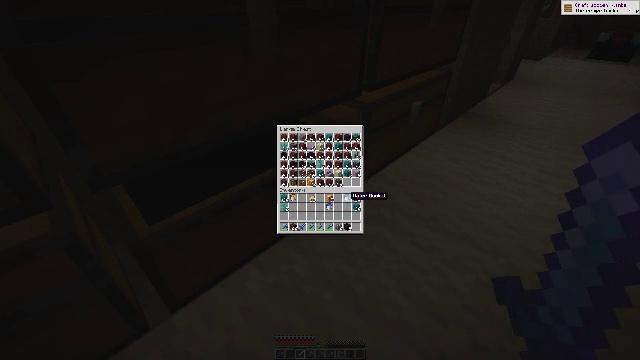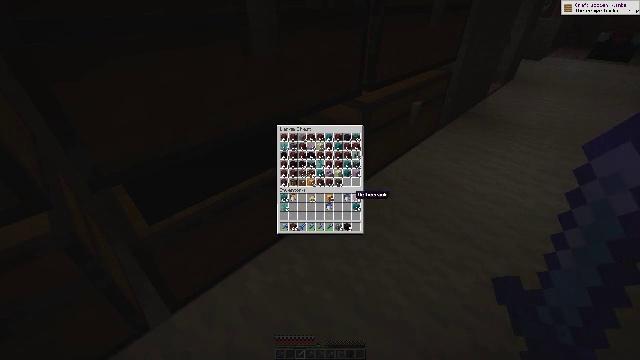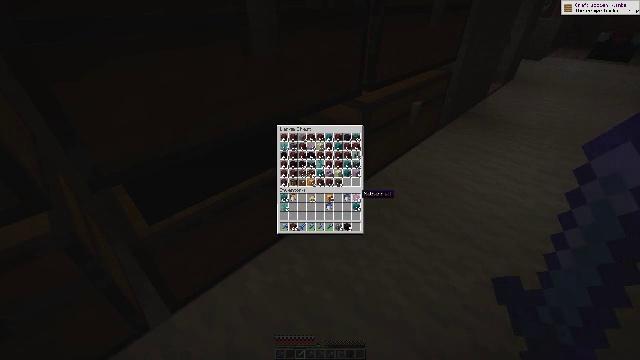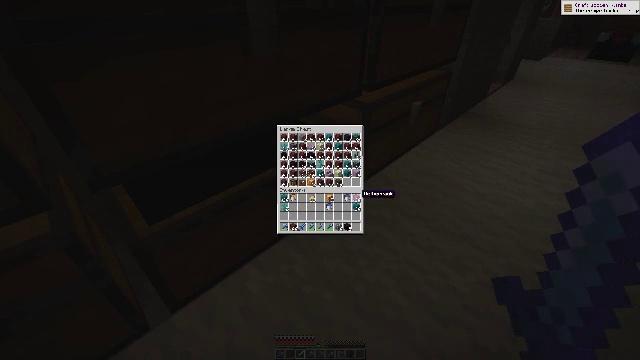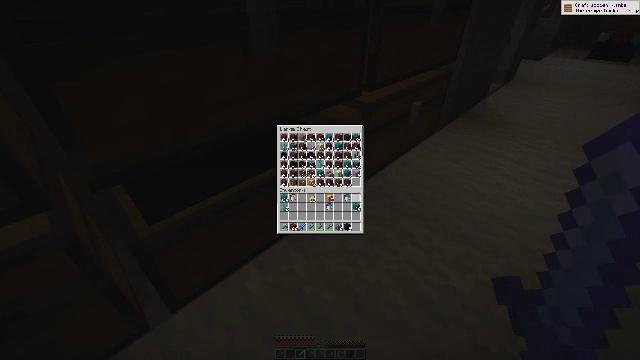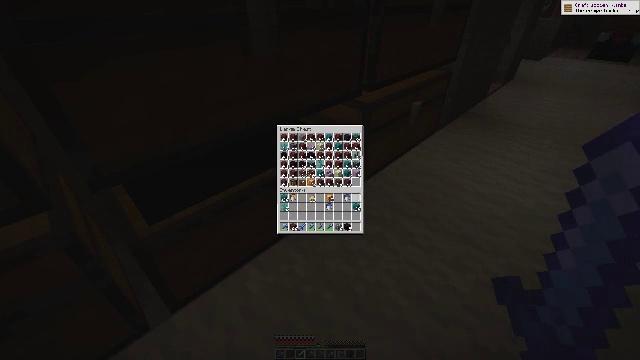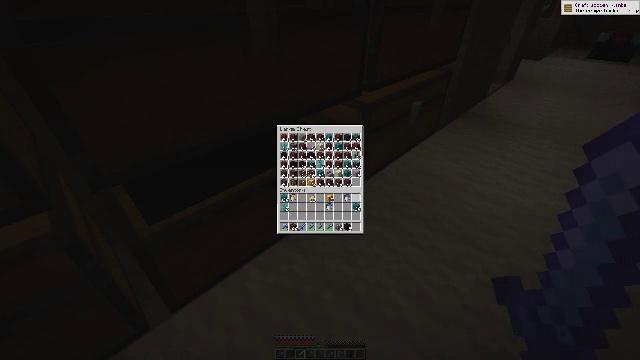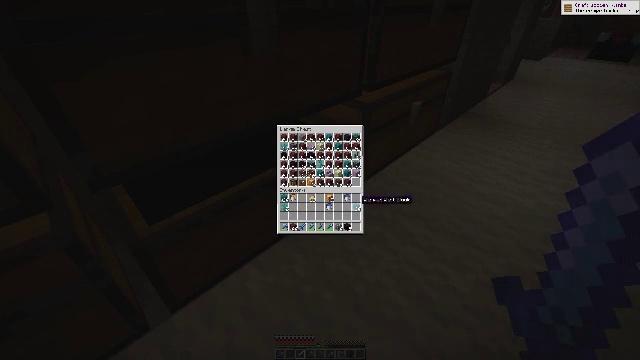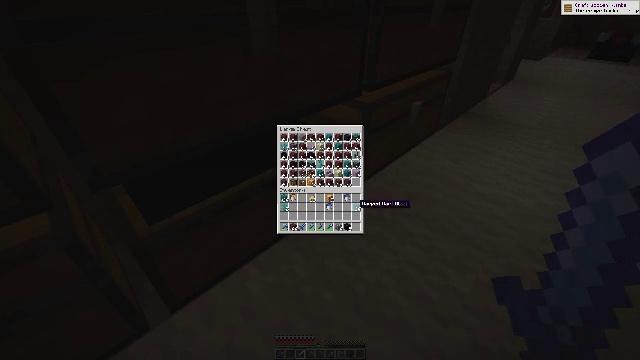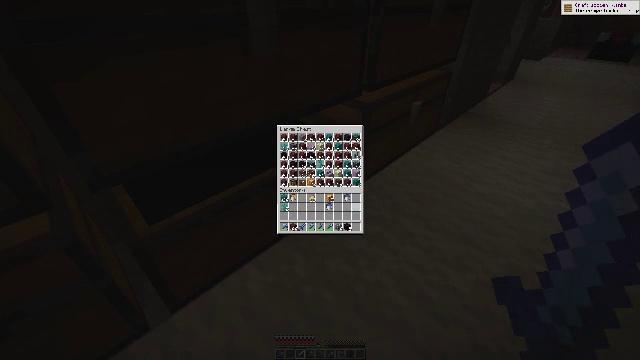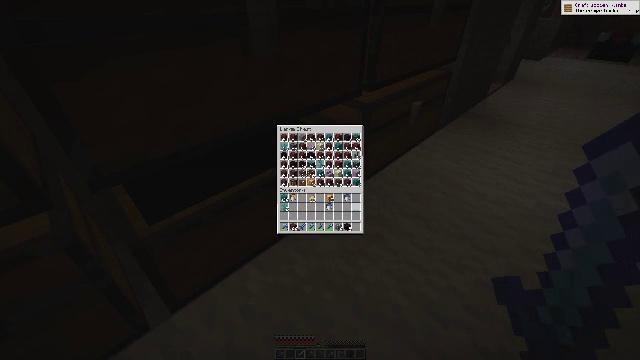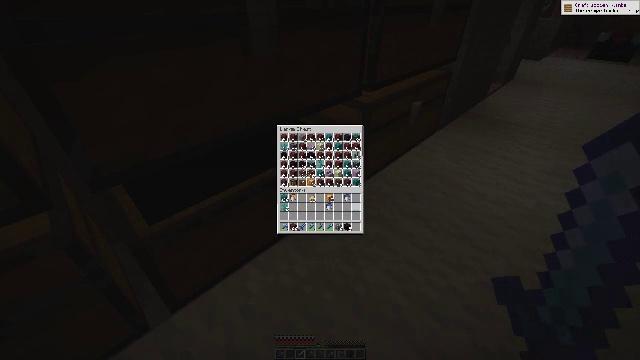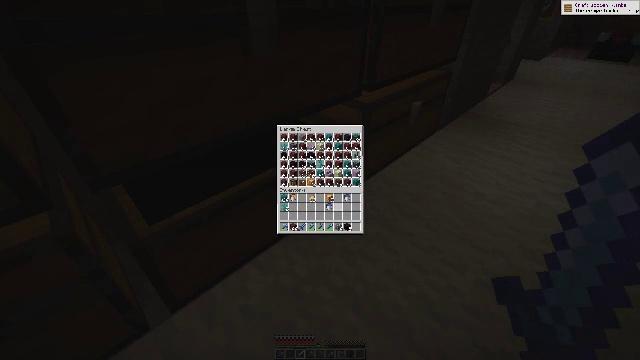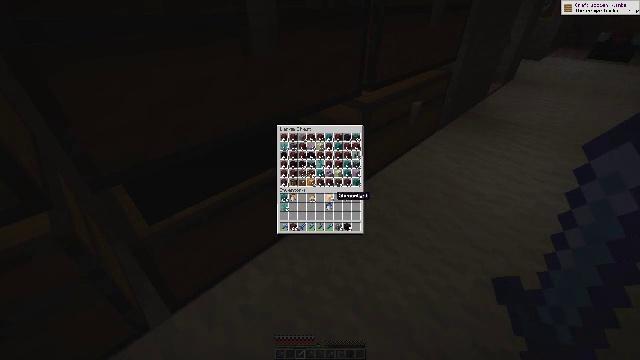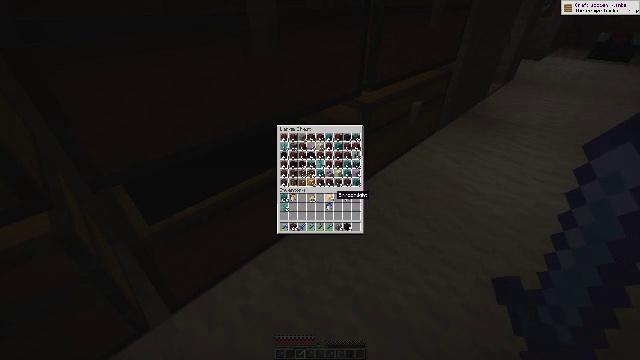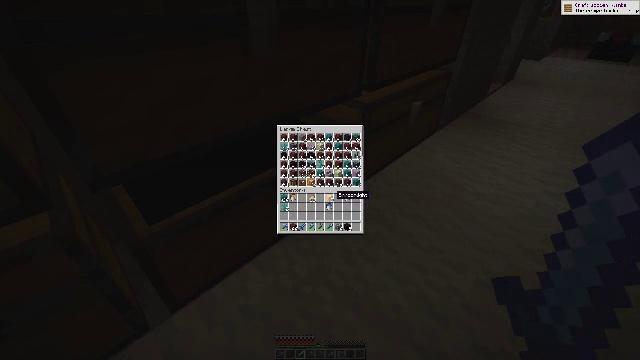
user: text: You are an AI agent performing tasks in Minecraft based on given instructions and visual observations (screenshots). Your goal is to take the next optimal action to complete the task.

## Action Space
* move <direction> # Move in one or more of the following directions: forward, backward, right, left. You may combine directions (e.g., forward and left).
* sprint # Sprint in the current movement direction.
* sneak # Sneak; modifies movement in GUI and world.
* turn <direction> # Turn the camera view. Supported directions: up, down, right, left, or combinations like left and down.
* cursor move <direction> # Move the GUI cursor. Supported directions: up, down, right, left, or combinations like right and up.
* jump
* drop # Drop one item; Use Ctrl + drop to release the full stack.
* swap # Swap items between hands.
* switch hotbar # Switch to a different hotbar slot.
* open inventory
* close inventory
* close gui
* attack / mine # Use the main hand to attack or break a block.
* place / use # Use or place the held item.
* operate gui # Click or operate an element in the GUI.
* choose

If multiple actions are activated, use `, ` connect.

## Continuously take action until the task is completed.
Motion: motion action
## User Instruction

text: Remove and gather vines.
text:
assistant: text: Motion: sneak, turn right
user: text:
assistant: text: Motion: sneak, turn right
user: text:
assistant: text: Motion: sneak
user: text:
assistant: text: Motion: sneak, attack / mine
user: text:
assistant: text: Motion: sneak, attack / mine
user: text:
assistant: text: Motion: sneak, attack / mine
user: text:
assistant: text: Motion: sneak, turn down
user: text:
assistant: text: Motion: sneak, turn down
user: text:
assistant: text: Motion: sneak, attack / mine
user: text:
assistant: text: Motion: sneak, attack / mine
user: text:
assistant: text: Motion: sneak, attack / mine
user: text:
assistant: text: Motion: sneak, turn left and up
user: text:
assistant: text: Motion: sneak, turn left
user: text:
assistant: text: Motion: sneak
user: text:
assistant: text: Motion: sneak
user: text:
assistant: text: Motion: sneak
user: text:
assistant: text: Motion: sneak, turn left, attack / mine
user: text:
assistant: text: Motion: sneak, attack / mine
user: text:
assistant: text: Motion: sneak, attack / mine
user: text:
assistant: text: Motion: sneak, attack / mine
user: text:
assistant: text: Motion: sneak, turn left
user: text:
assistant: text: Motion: sneak, turn left
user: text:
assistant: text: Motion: sneak, turn left
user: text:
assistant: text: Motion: sneak
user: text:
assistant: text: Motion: sneak
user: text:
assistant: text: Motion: sneak, attack / mine
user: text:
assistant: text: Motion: sneak, attack / mine
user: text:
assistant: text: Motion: sneak, attack / mine
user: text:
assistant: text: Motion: sneak
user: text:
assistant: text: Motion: sneak